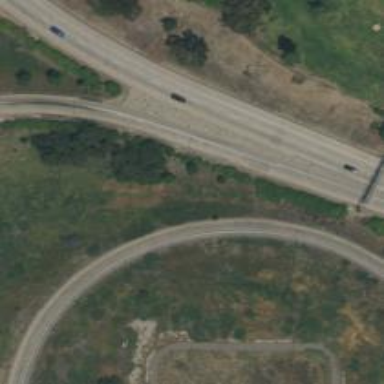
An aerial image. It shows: Asphalt motorway link.